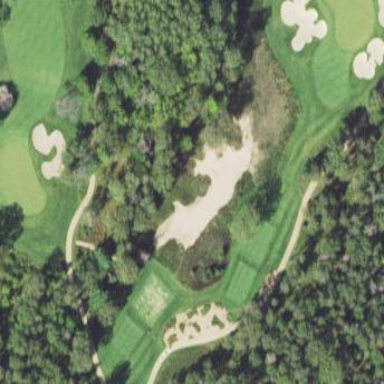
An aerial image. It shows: Sand bunker on golf course.